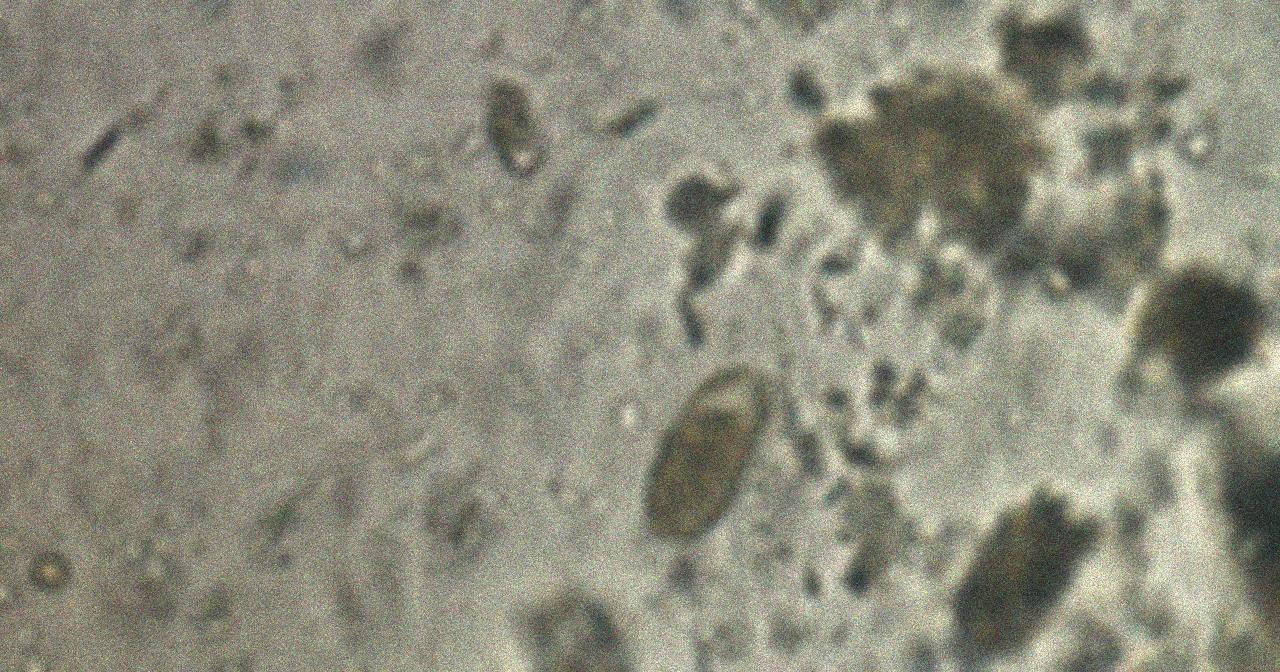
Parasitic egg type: Capillaria philippinensis